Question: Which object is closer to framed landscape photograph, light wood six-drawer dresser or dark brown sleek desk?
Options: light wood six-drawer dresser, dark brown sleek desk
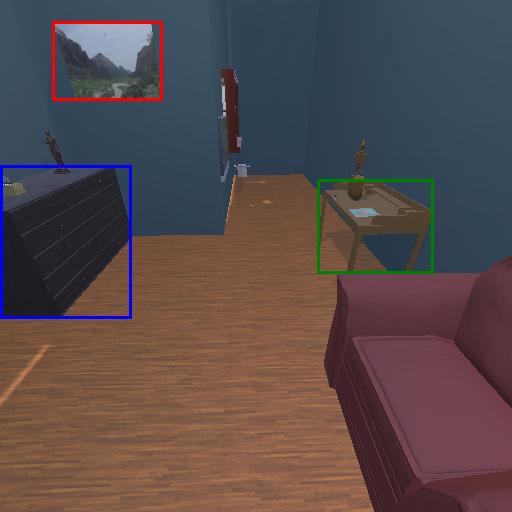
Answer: light wood six-drawer dresser